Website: lowes
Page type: cart
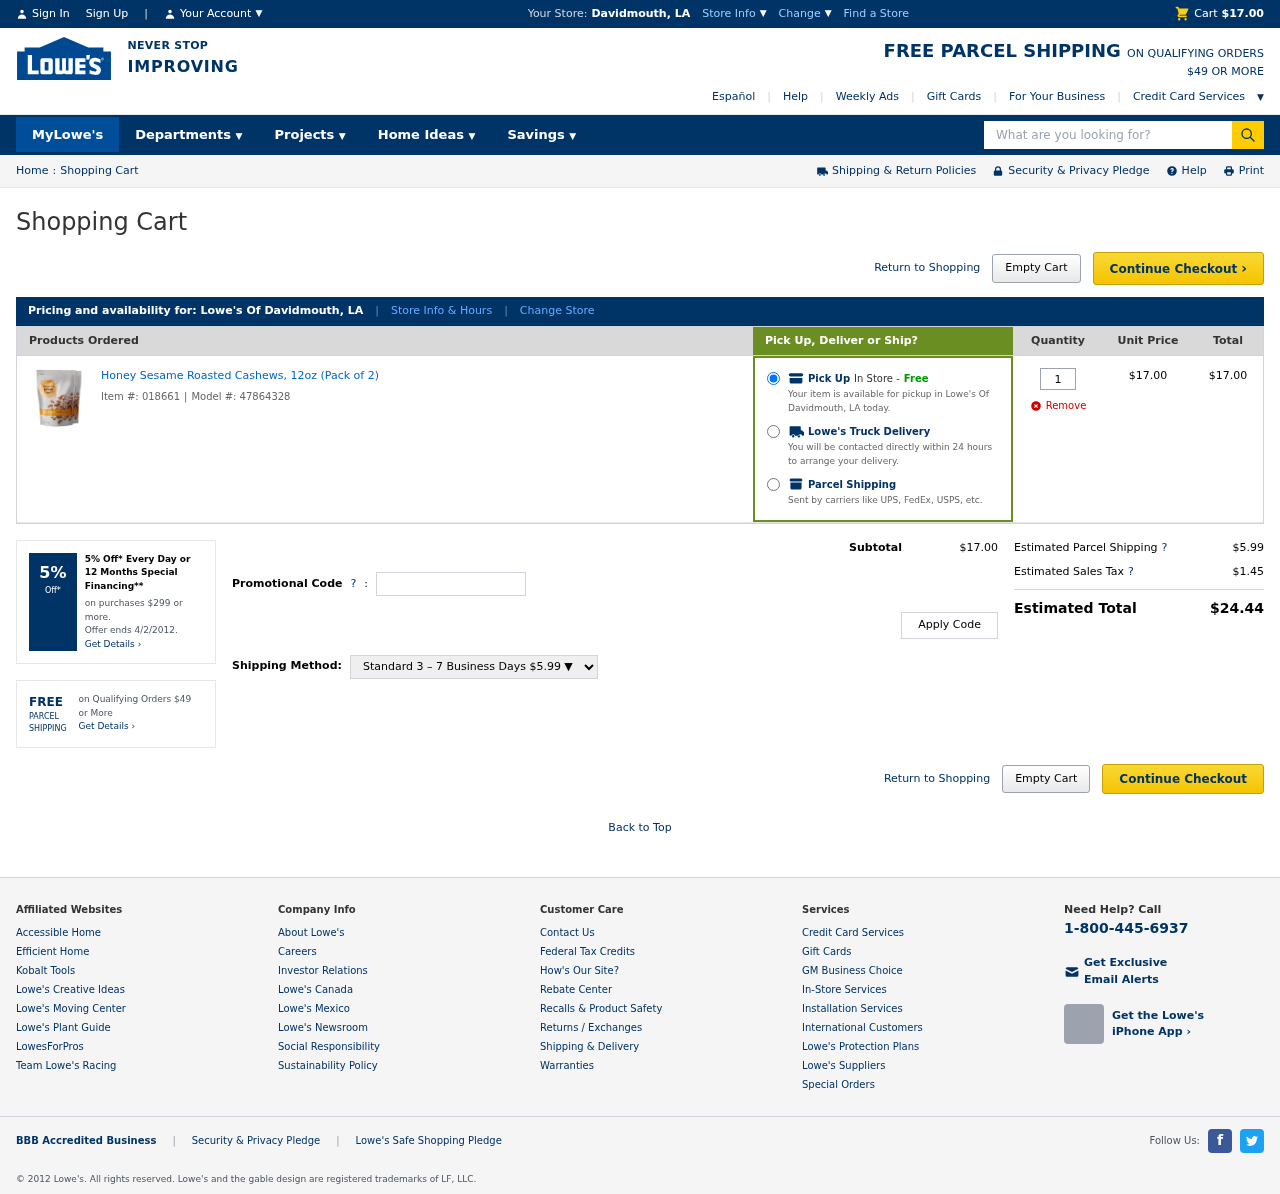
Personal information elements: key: PII_CITY_STATE
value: Davidmouth, LA
Product elements: key: PRODUCT1_NAME
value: Honey Sesame Roasted Cashews, 12oz (Pack of 2)
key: PRODUCT1_PRICE
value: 17
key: PRODUCT1_QUANTITY
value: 1
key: PRODUCT1_ITEM_NUMBER
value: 018661
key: PRODUCT1_MODEL_NUMBER
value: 47864328
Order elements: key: ORDER_SUBTOTAL
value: $17.00
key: ORDER_ITEM_TOTAL
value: $17.00
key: ORDER_SHIPPING
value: $5.99
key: ORDER_TAX
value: $1.45
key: ORDER_TOTAL
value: $24.44
Search elements: key: HEADER_SEARCH
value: What are you looking for?